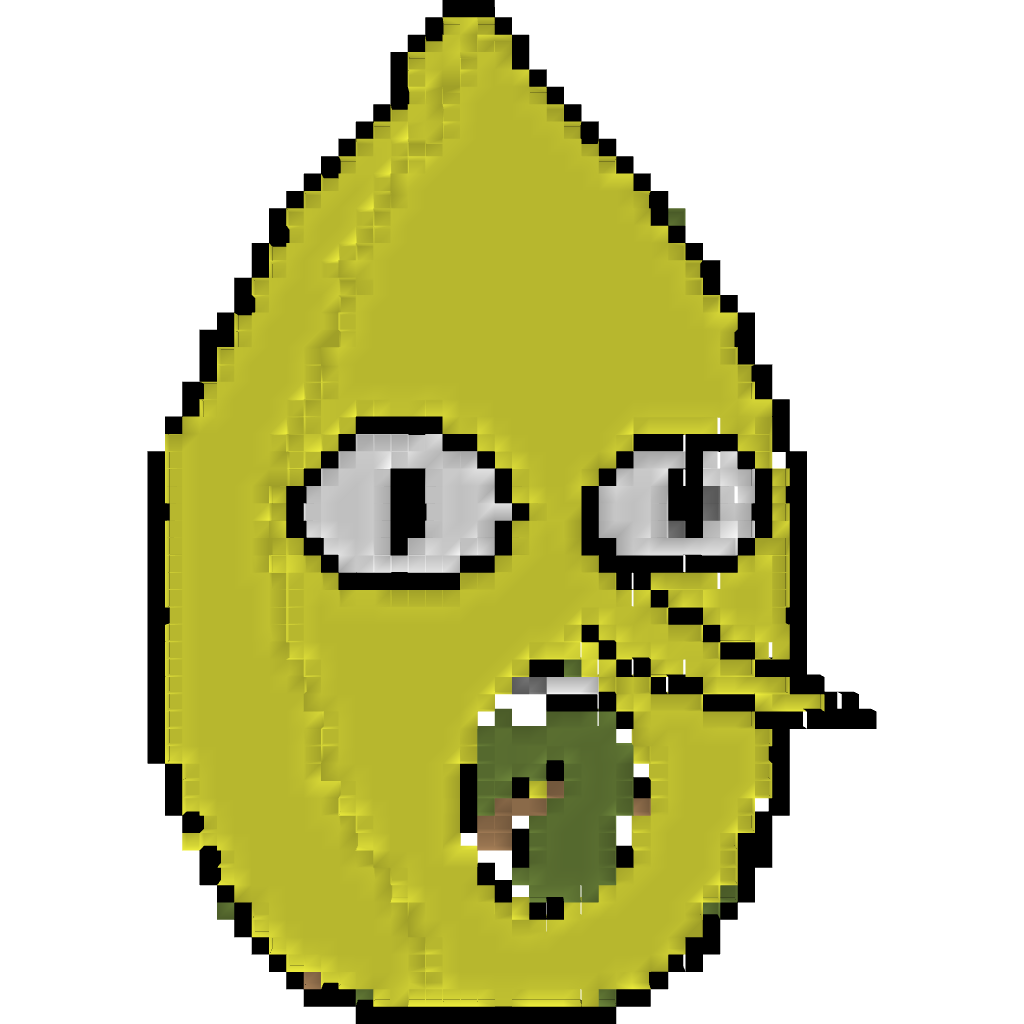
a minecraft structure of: Lemongrab Head (Adventure Time) bad low quality